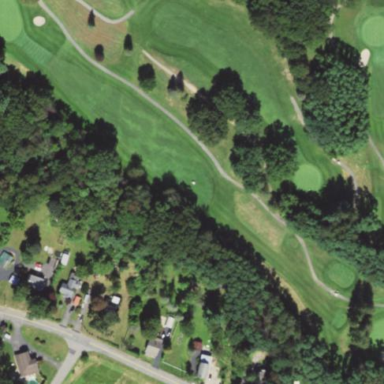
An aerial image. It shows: Golf pitch.